Platform: Mobile
Application: Arc Browser
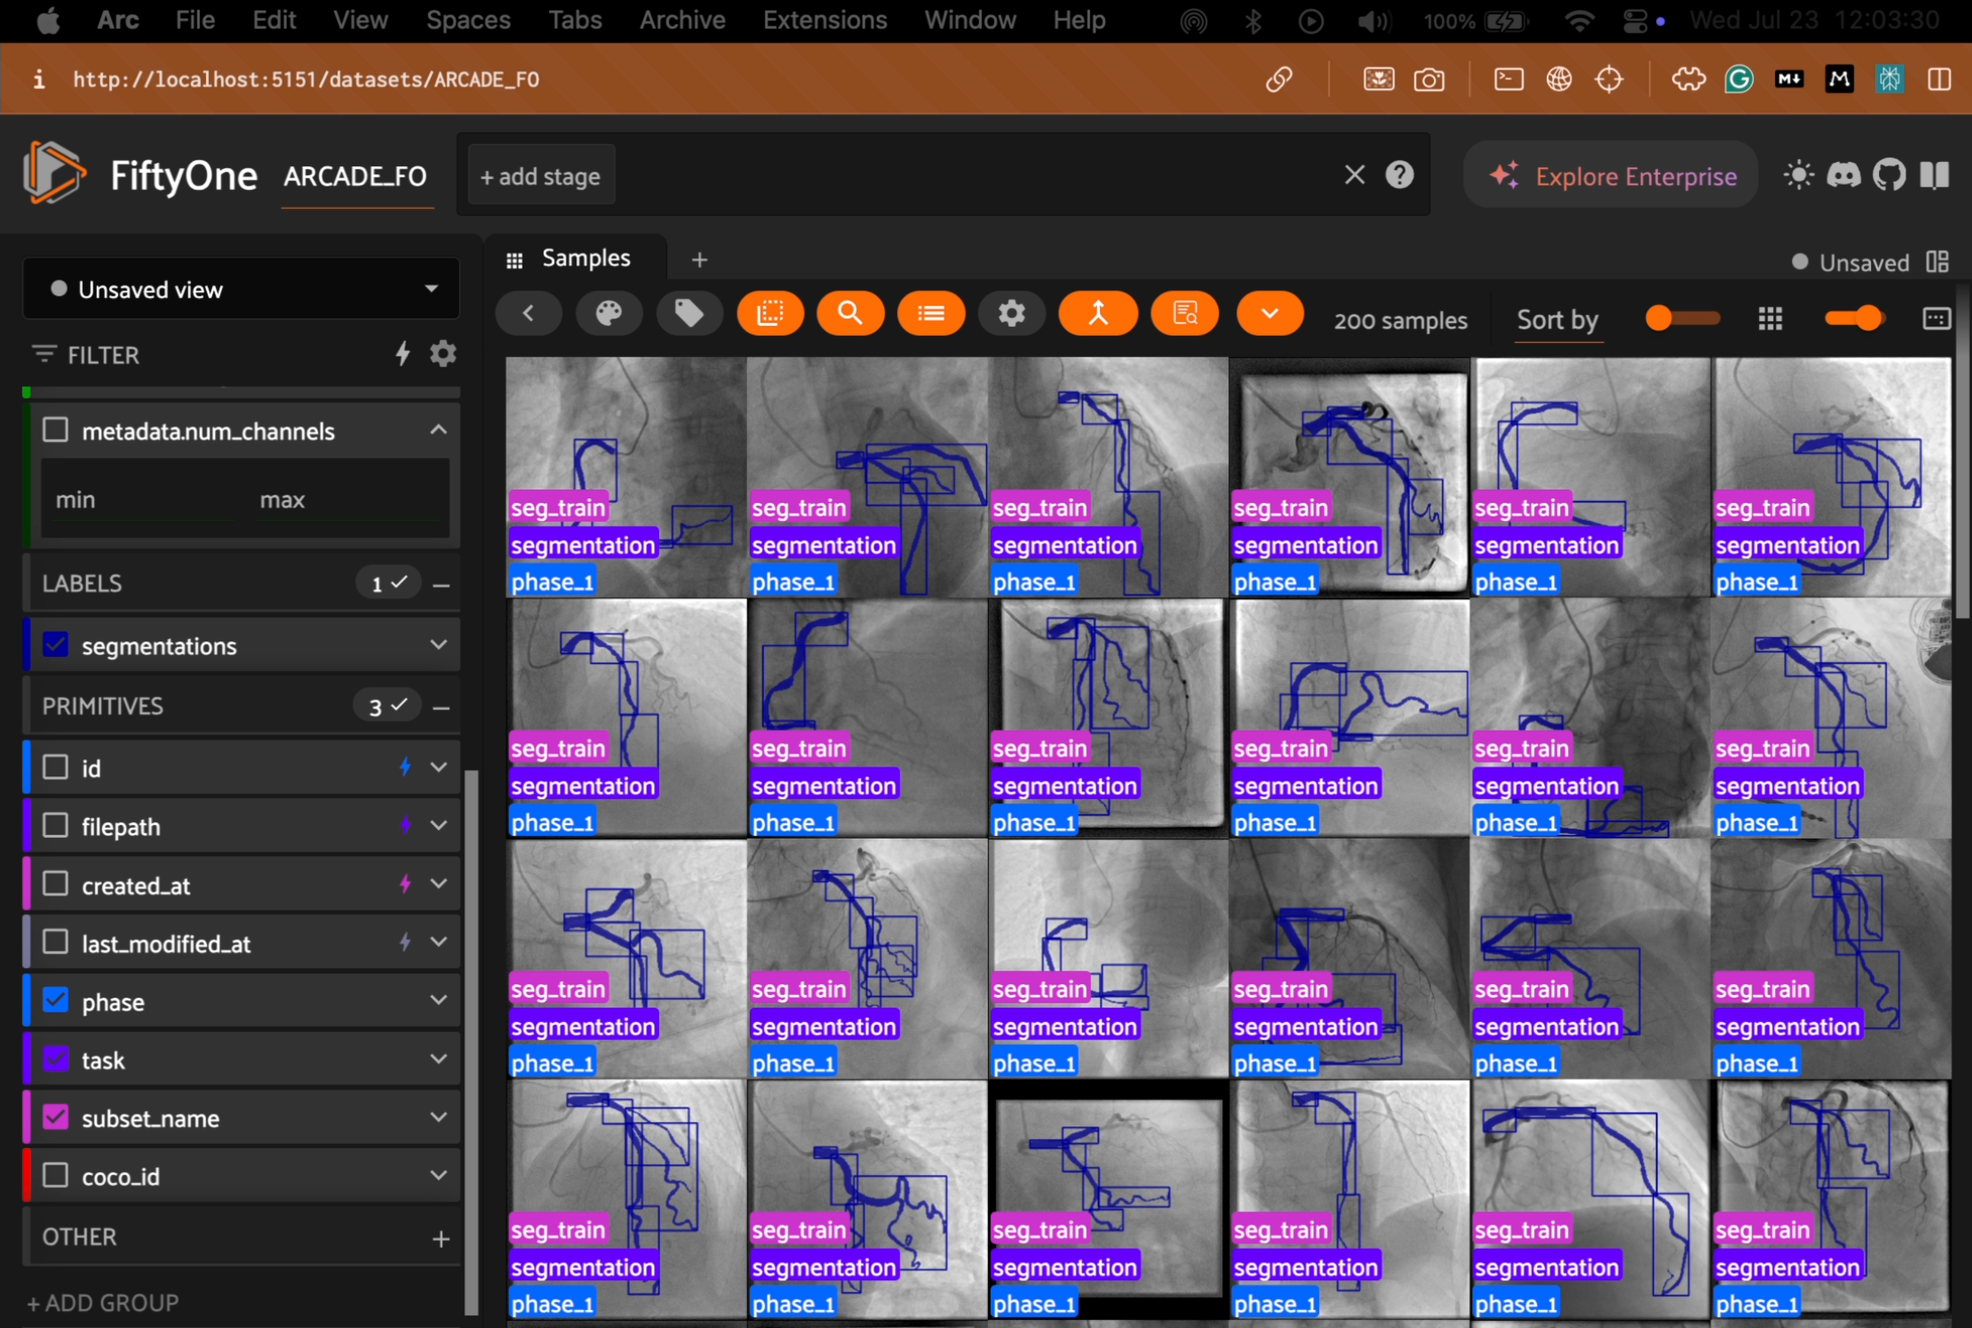
task_description: What fields are currently displayed on the samples in the samples panel?
action_type: hover
element_info: Menu Item

task_description: What is the value associated with the subset_name field for this sample?
action_type: hover
element_info: Icon

task_description: What is the value of the task field associated with this sample?
action_type: hover
element_info: Icon